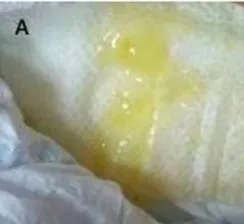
Jelly-like stool from the patient before treatment.
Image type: medical_photograph (skin_photograph)